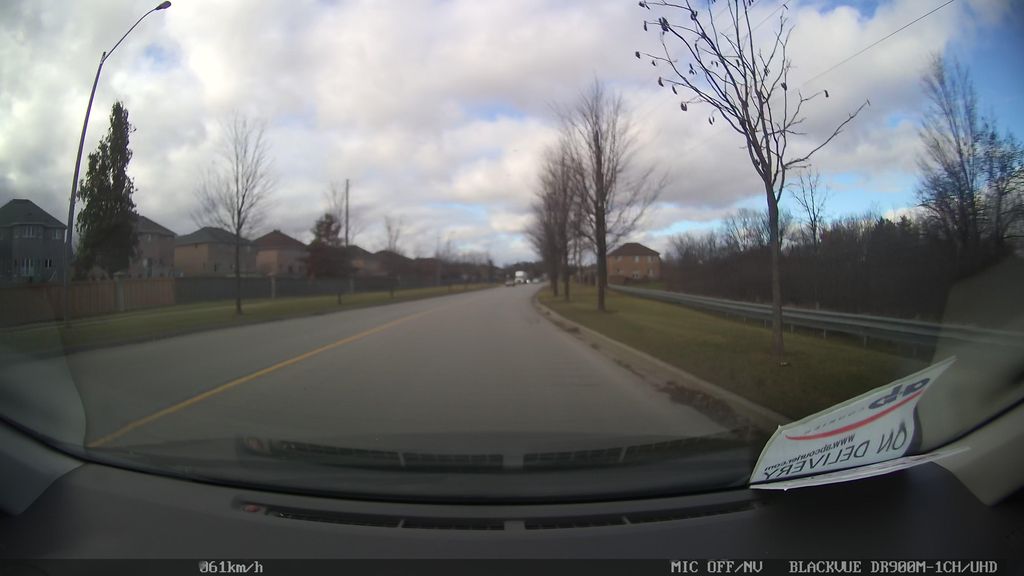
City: toronto